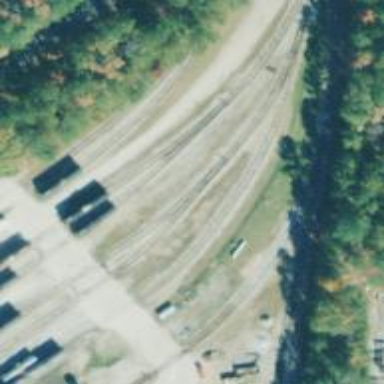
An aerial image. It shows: Railway spur service.